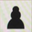
Piece: bP